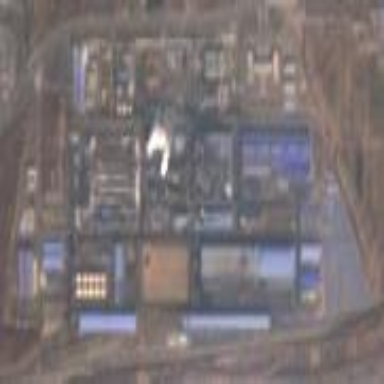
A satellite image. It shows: Industrial area.